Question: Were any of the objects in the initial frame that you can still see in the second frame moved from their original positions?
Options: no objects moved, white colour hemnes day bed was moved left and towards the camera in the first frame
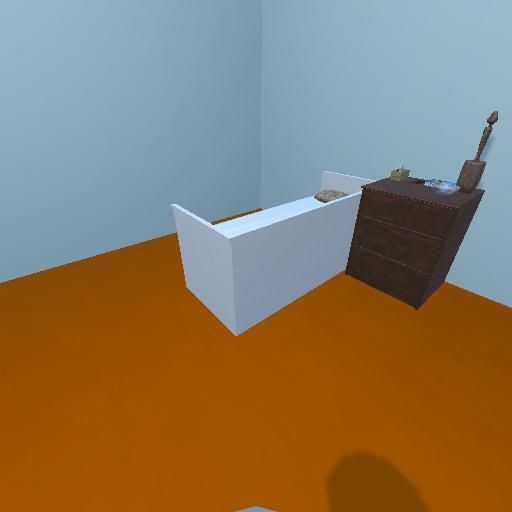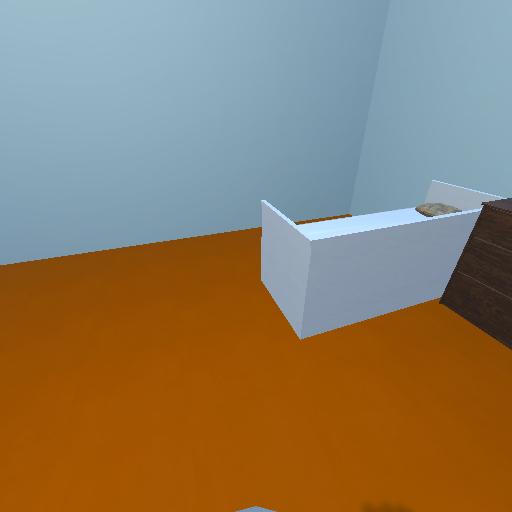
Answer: no objects moved